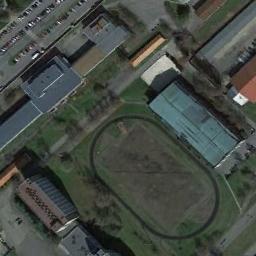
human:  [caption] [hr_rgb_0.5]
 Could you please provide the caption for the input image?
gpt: The ground track field is surrounded by some buildings and a parking lot .

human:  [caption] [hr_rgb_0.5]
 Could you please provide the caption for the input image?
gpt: There is a big track and field on the green field .

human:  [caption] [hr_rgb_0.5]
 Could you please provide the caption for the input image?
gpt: A track and field is built next to the building and parking lot, With some sparse vegetation .

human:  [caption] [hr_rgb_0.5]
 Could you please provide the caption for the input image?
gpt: There are many buildings next to the ground track field .

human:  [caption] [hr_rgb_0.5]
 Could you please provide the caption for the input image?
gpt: There are some blue buildings beside the ground track field .